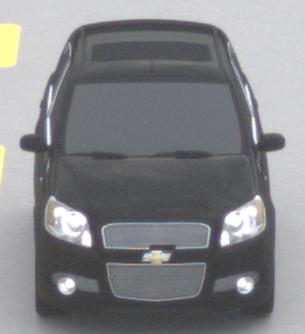
Make: Chevrolet
Model: Aveo 1.2
Detailed model: Aveo
Model produced from: 2008/06
Model produced until: 2011/01
Doors: 3
Color: black
Road condition: dry road
Daytime: midday
Contrast: low contrast